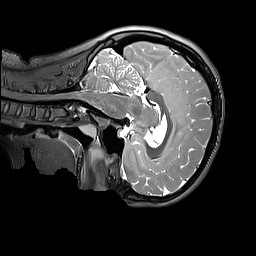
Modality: T2w
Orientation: sagittal
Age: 12
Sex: male
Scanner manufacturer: siemens
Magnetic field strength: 3 T
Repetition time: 3.2 s
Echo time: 0.408 s